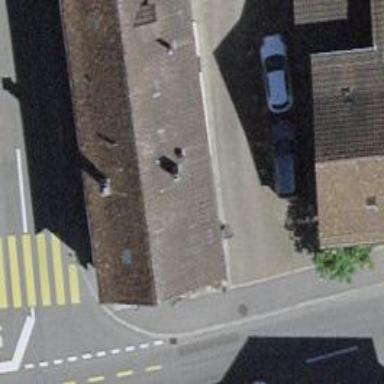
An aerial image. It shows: Restaurant.